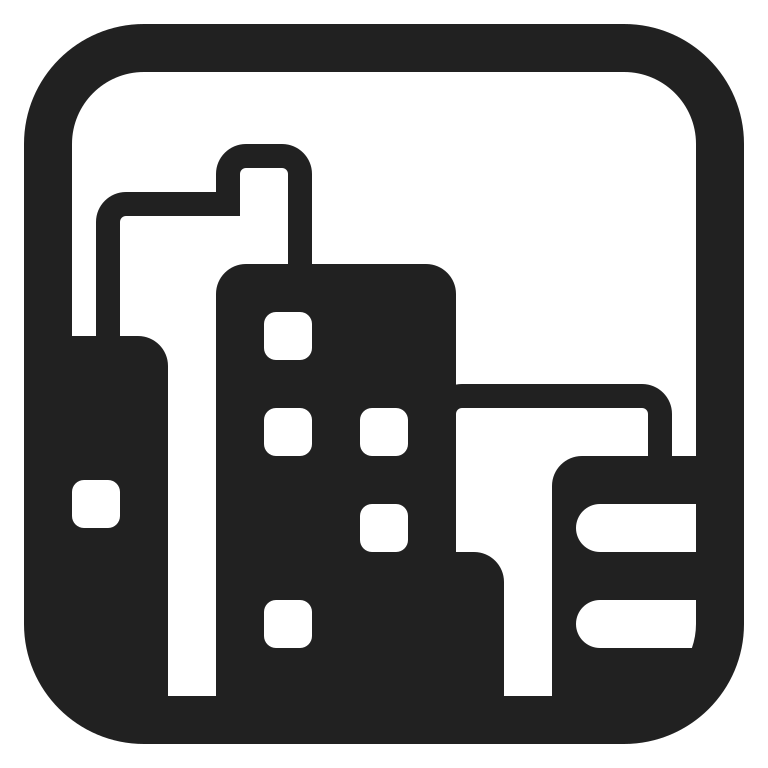
cityscape at dusk high contrast